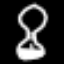
Label: hourglass